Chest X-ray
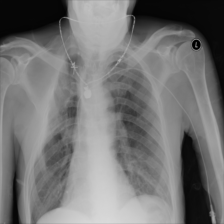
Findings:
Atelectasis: negative
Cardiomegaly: negative
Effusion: negative
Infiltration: negative
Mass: negative
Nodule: negative
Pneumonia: negative
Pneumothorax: negative
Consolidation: negative
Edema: negative
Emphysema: negative
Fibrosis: negative
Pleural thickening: negative
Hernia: negative